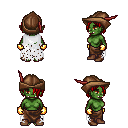
a pixel art fantasy rpg character, female body template, orc, green skin, white tattered cape, robe skirt, red bangs hairstyle, leather cap, gold gloves, brown shoes, four views (front, back, left, right), 2x2 character sprite sheet, small pixel art, hard edges, no anti-aliasing